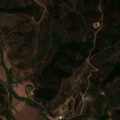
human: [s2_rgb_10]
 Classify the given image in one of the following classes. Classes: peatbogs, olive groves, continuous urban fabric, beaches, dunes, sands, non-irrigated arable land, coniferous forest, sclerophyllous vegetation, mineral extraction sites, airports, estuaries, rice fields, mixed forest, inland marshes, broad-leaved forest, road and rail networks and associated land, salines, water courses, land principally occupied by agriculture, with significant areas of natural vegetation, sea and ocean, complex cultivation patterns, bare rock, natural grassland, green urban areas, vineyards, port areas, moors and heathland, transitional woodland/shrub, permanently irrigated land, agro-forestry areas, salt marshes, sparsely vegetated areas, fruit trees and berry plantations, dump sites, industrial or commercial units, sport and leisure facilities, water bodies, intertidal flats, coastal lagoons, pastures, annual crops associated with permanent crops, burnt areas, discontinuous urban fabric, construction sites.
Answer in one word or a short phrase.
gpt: non-irrigated arable land, coniferous forest, sclerophyllous vegetation, transitional woodland/shrub